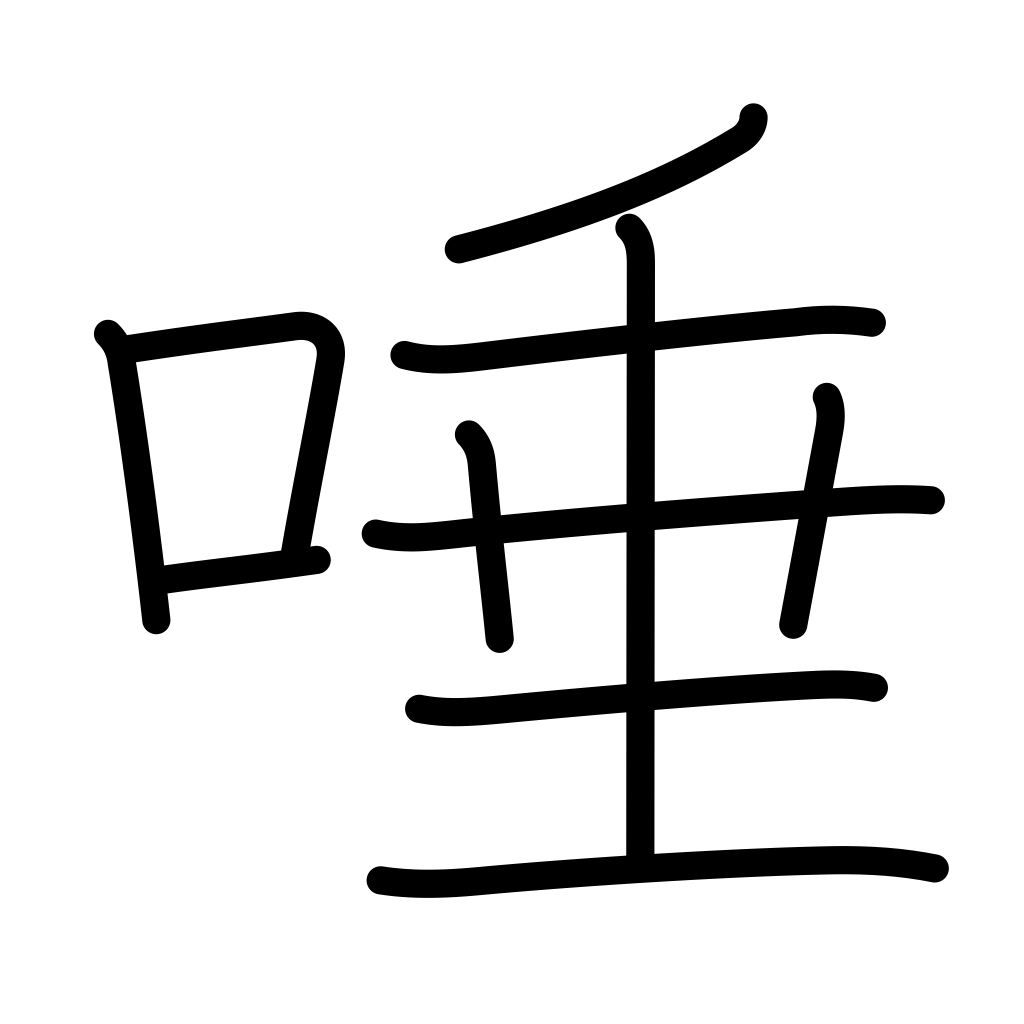
Meaning: saliva, sputum